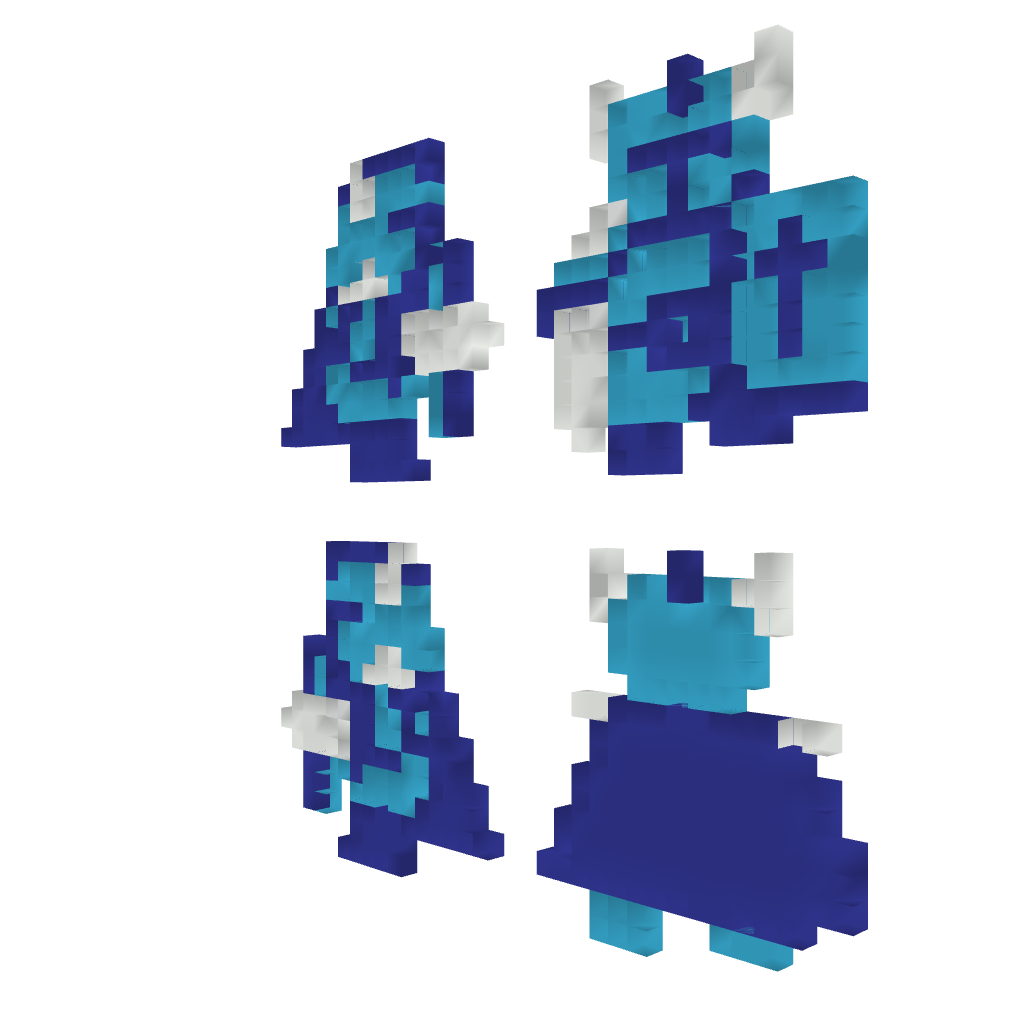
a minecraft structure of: Zelda/NES-Blue Darknut